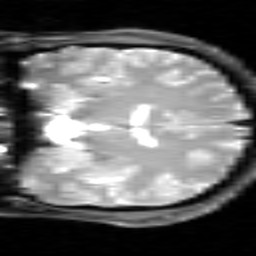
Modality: inplaneT2
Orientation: coronal
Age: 44
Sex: male